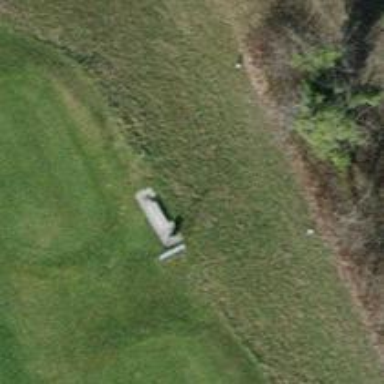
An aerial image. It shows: Bench.